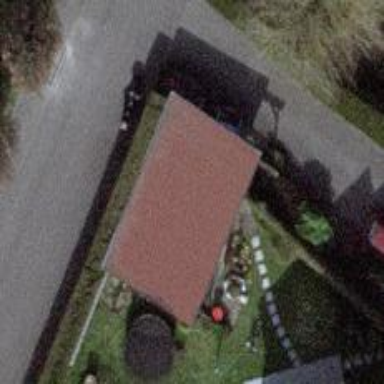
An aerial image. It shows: Garage.